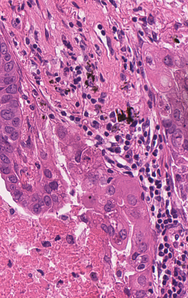
Tumor epithelial tissue: yes
Tumor-associated stroma tissue: yes
Normal tissue: no